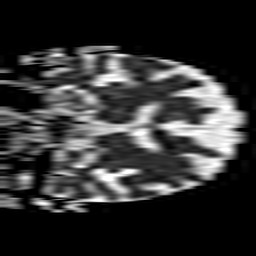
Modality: ADC
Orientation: coronal
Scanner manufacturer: philips
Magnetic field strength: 1.5 T
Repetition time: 3.136 s
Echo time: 0.06922 s